Question: i have made an application in WPF , which is calling data via REST API by making request & getting Response , After getting Response I am downloading all the Image files & it & saving on my & putting path of local encrypted Image in my which is in my application (SQL server Compact 4.0).
All of above process is running in background Thread .
Now the layer of application always look up in to , if get any Image path the application decrypt it by following way & use it to display on presentation layer.
'''
Image img_home = new Image();
img_home.Width = 1920;
img_home.Height = 1080;
img_home.Source = DecryptFile.LoadBitmapImages(mediaPath);
grid_main_Home_page.Children.Add(img_home);
//where grid_main_Home_page is a Grid in application
public static BitmapSource LoadBitmapImages(string ImagePath_to_Save)
{
byte[] ImageBytes;
BitmapSource bs1;
// if (File.Exists(ImagePath_to_Save))
//{
ImageBytes = File.ReadAllBytes(ImagePath_to_Save);
using (System.IO.MemoryStream Stream = new System.IO.MemoryStream(ImageBytes))
{
Bitmap source = new Bitmap(Stream);
IntPtr ip = source.GetHbitmap();
bs1 = System.Windows.Interop.Imaging.CreateBitmapSourceFromHBitmap(ip, IntPtr.Zero, Int32Rect.Empty,
System.Windows.Media.Imaging.BitmapSizeOptions.FromEmptyOptions());
return bs1;
}
// }
}
'''
My application working fine when i am running application directly by .exe any where in my machine.
As i am running my application by C:\Program Files (x86)\ OR by C:\Program Files , it is going to crash by showing following error--
as I am , If i am putting that part of code in but still getting same error .
If I am putting image source like
'''
img_home.Source =new BitmapImage(new Uri(mediaPath,UriKind.Absolute));
'''
it's working fine , but i don't want it because here i need to decrypt & save the file in local drive .
Please help me , i am struggling on it .
Regards
Anupam mishra
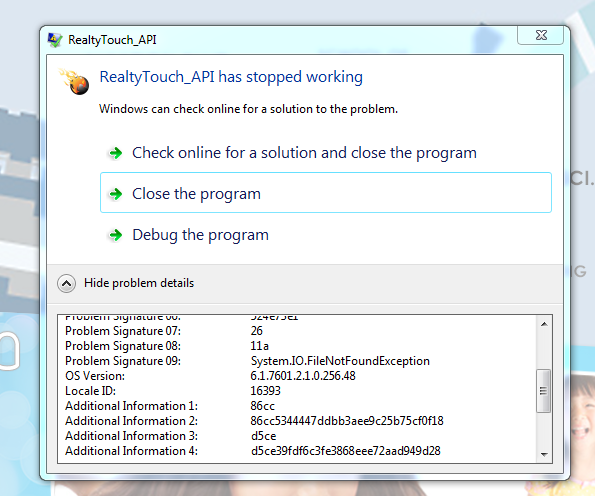
Answer: You cannot write to the Program Directory in Windows versions newer than Windows XP. And that's a good thing. There is a special folder for user data. You can query it and save your data there:
'''
// Sample for the Environment.GetFolderPath method
using System;
class Sample
{
public static void Main()
{
var folder = Environment.GetFolderPath(Environment.SpecialFolder.ApplicationData);
Console.WriteLine(folder);
Console.ReadLine();
}
}
'''